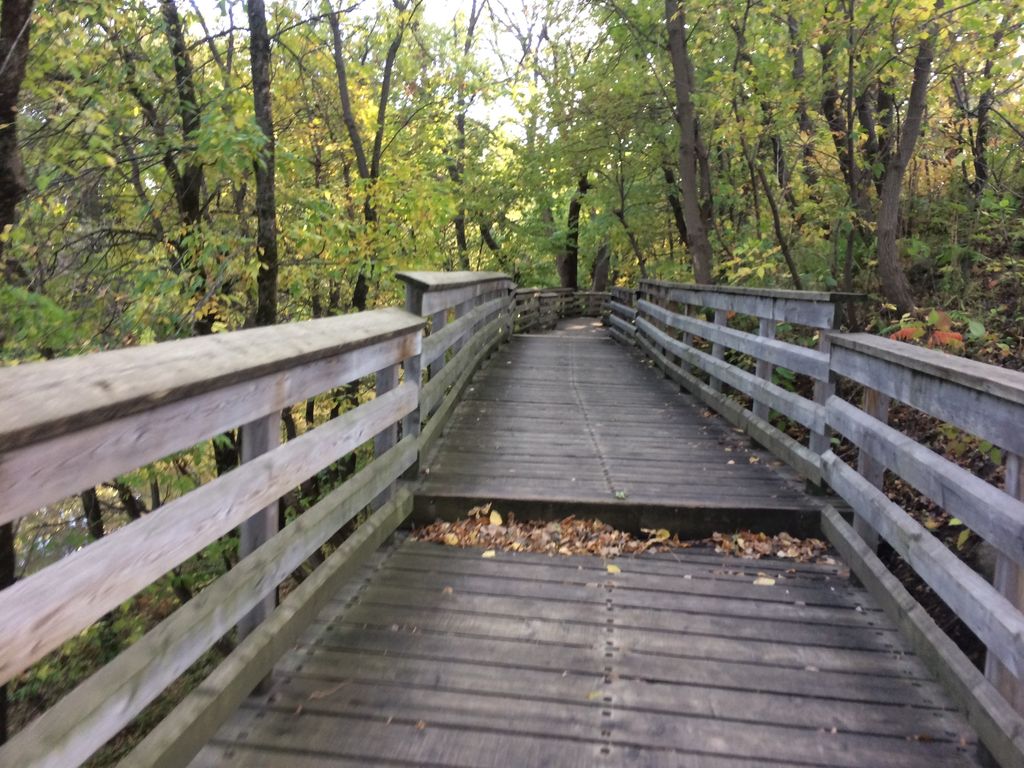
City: quebec_city